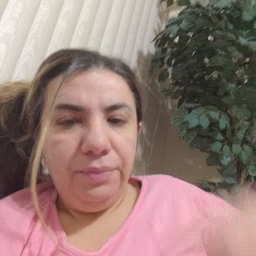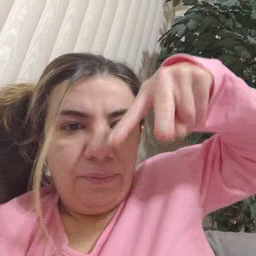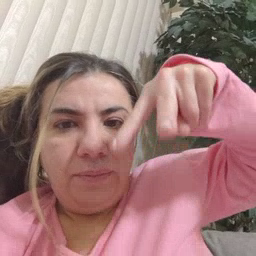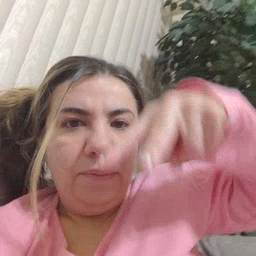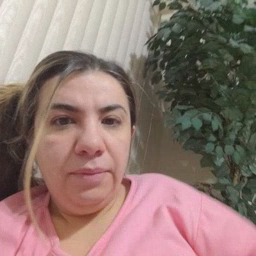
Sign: napkin